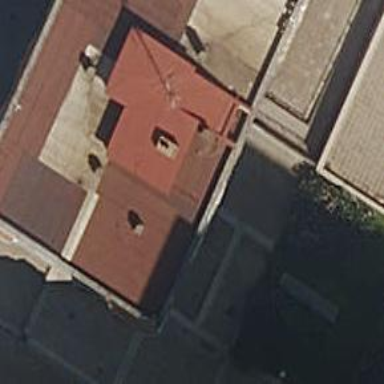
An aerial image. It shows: Part of building.